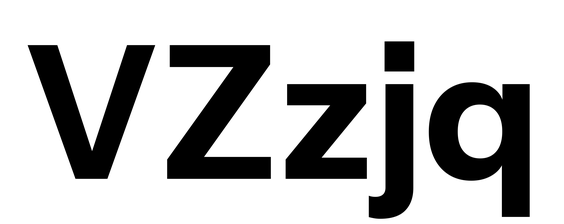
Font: InstrumentSans_Bold